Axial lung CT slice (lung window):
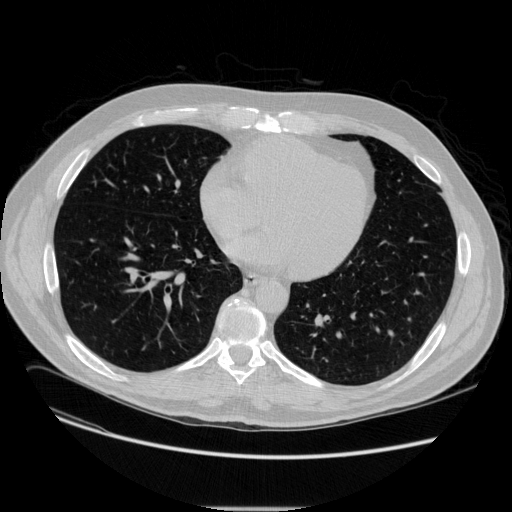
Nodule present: no